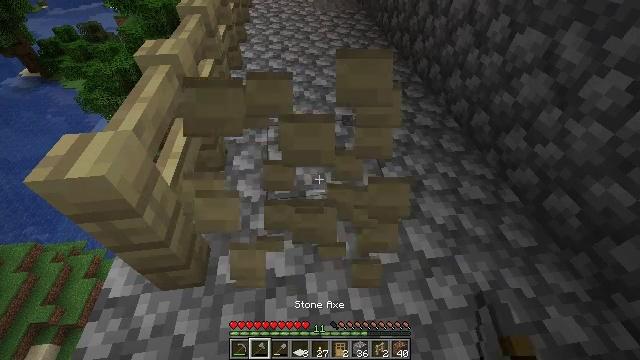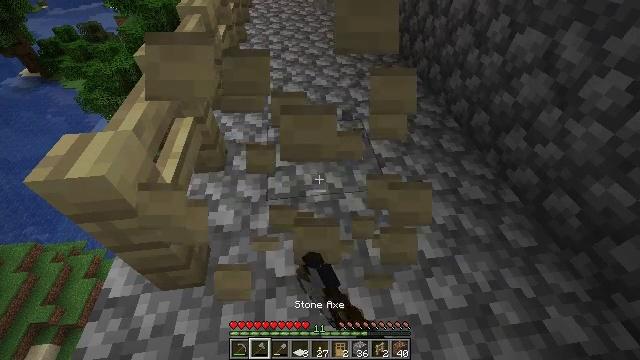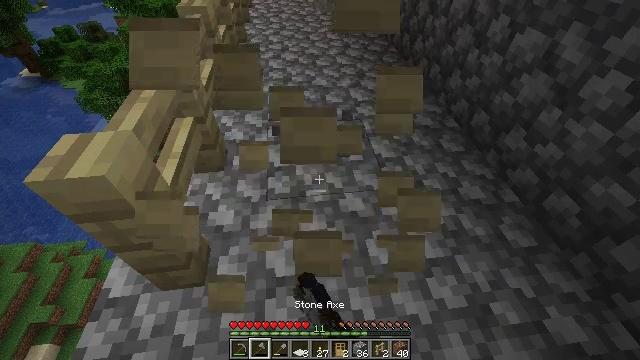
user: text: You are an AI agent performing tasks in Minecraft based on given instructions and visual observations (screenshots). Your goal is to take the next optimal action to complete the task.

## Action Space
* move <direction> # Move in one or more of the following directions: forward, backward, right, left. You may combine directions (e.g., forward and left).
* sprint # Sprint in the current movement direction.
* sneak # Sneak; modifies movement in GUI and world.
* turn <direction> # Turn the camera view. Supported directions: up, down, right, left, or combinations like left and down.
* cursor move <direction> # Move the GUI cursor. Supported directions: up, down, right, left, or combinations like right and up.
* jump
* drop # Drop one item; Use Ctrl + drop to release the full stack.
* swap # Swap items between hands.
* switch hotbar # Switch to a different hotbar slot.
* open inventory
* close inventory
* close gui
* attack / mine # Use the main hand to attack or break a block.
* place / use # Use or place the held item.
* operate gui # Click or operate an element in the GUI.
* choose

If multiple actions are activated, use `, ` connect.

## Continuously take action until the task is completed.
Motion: motion action
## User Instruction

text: Dismantle the birch fence.
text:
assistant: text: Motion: attack / mine
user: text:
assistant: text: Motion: attack / mine
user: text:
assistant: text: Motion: attack / mine